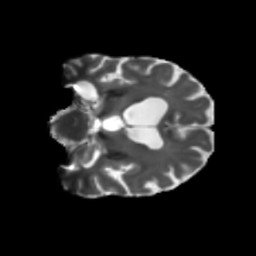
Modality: T2w
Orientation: coronal
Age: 75
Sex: male
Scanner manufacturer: siemens
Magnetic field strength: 3 T
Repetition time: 5.25 s
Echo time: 0.08 s